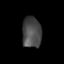
Tissue: lung
Cell type: Epithelial cells
Senescence score: 0.2034
Nuclear area (px): 585
Mean DAPI intensity: 73.728